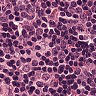
Metastatic tissue present: no